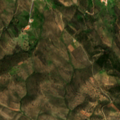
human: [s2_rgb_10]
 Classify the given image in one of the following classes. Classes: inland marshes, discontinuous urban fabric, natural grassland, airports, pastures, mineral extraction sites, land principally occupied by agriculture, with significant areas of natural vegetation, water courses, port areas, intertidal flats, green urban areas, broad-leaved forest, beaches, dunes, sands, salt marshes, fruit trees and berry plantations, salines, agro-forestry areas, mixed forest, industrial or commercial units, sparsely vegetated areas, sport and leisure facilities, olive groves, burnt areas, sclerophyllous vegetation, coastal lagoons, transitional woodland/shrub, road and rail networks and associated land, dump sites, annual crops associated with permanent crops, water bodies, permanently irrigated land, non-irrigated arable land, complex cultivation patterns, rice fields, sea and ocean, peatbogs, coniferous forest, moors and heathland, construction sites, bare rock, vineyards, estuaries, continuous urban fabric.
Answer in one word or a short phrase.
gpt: pastures, land principally occupied by agriculture, with significant areas of natural vegetation, sclerophyllous vegetation, transitional woodland/shrub